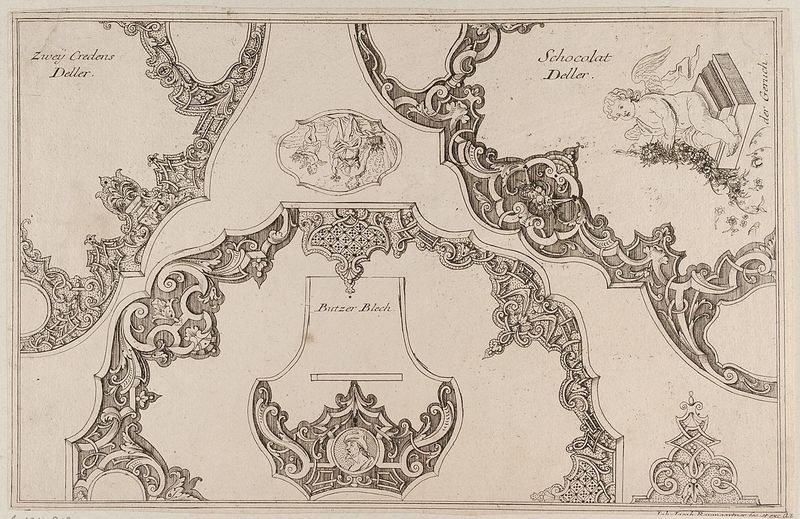
Titel: Teller mit Laub- und Bandelwerk als Randornament
Künstler: Johann Jacob Baumgartner
Standort: Hamburg
Institution: Museum für Kunst und Gewerbe Hamburg
Schlagwörter: ornament, geschichte, sockel, teller, portrait, porträt, engel, schrift, bücher, papier, grafik, graphik, verzierung, platte, fotografie, photographie, buch, medaillon, druckgraphik, druckgrafik, stich, buchstaben, flora, girlanden, kunstgewerbe, laubwerk, blattwerk, putten, kupferstich, kunsthandwerk, blech, amoretten, bandelwerk, reproduktionen, butzer, blumengewinde, industriedesign, druckerzeugnisse, gefäß, behälter, ornamentstich, vorlageblätter, deller